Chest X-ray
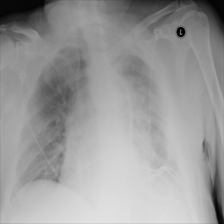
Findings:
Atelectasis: negative
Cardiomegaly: negative
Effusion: negative
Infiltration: negative
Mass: negative
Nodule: negative
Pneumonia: negative
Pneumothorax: negative
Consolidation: negative
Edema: negative
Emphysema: negative
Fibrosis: negative
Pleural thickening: positive
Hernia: negative